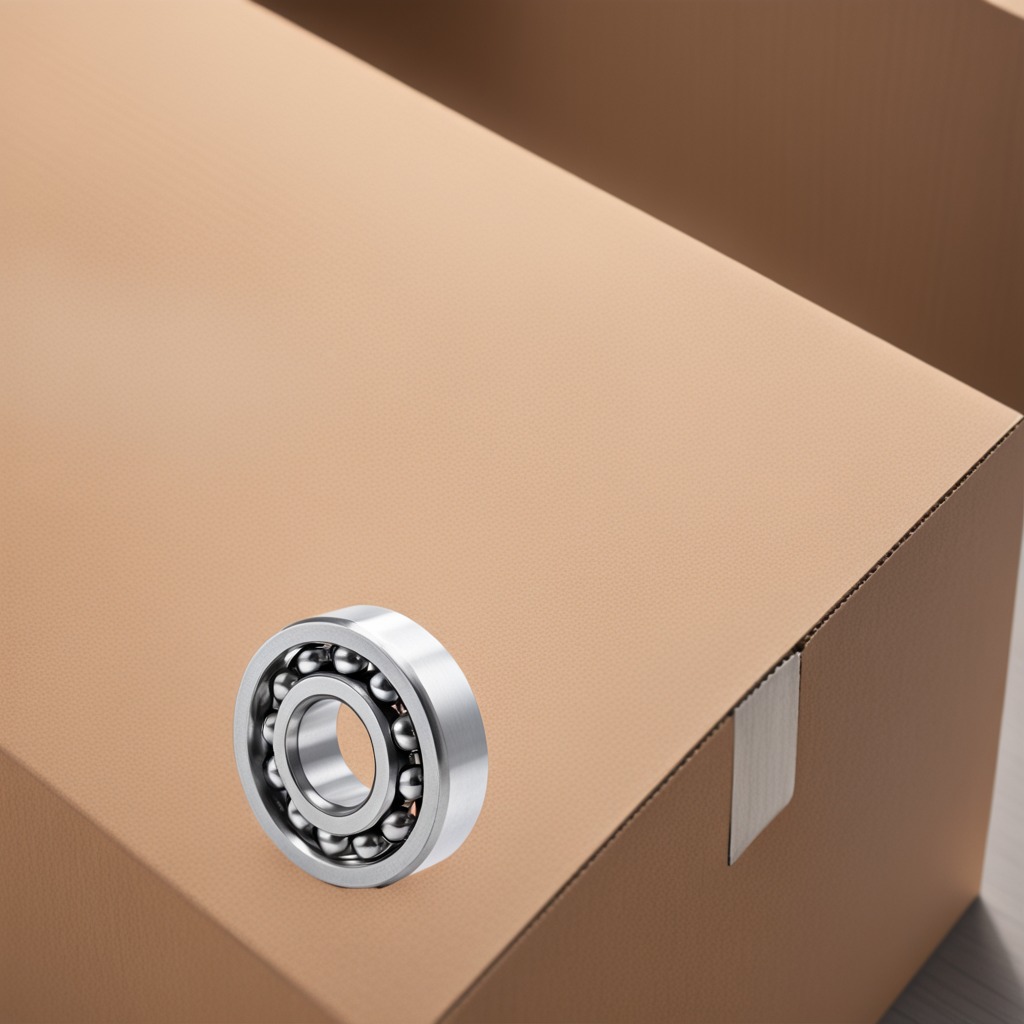
A metal ball bearing lies on the cardboard surface in an outdoor workshop during daytime bright natural light soft shadows slightly creased but